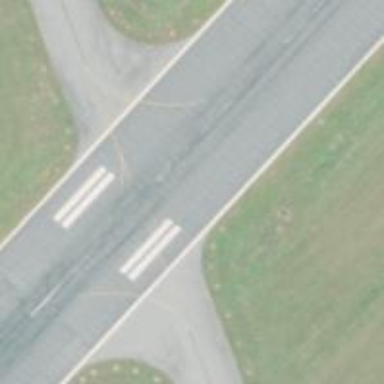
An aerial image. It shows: Image of taxiway at airport.